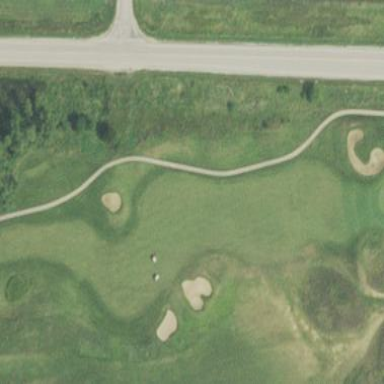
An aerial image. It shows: Rough area on grassy golf course.